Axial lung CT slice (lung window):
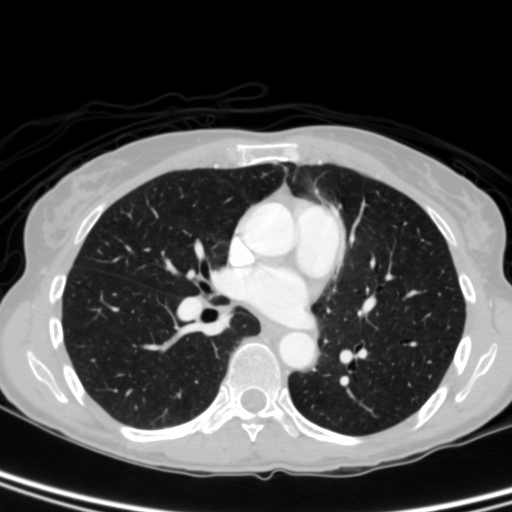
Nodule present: no